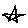
Label: star